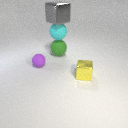
large green rubber sphere below large cyan rubber sphere